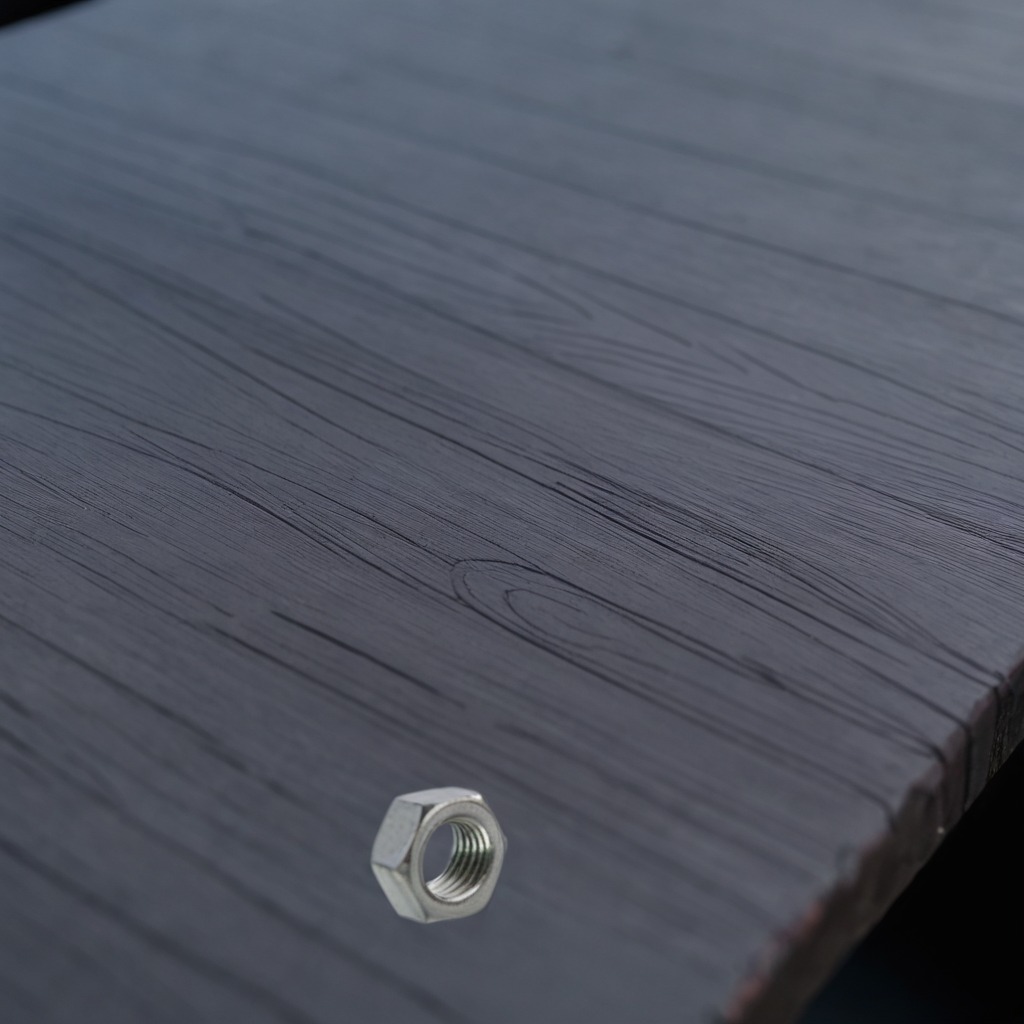
A metal nut is lying on the old table with faint burn marks in a small garage at twilight.